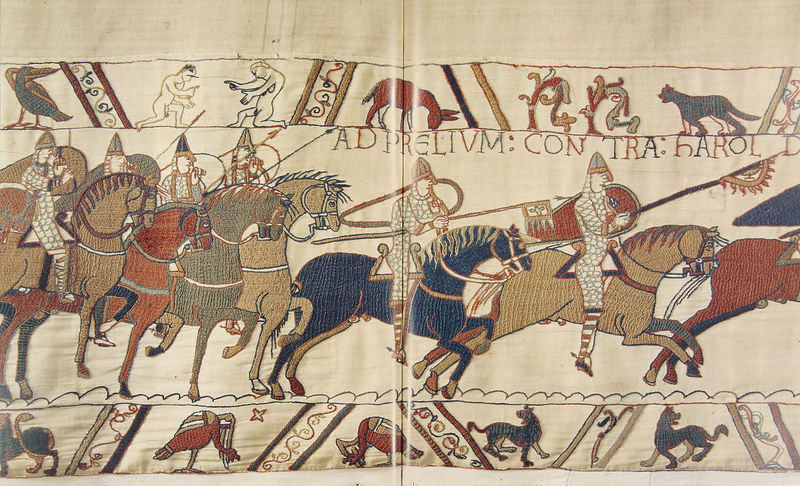
Titel: Teppich von Bayeux
Institution: Bayeux, Städtisches Museum
Schlagwörter: blau, kampf, nackt, vogel, gelb, grün, menschen, braun, bunt, frankreich, hund, hunde, rot, tiere, muster, ornament, teppich, vögel, bestickt, stickerei, stoff, pflanze, england, pferd, pferde, reiter, sattel, schweif, fahne, krieg, schlacht, lanze, soldaten, wandteppich, schild, stern, text, waffen, soldat, helm, ritter, rüstung, ranke, helme, löwen, ross, mittelalter, greif, tapisserie, lanzen, jagt, speer, speere, gestickt, karl, rösser, sprengen, pfeile, auster, fies, latein, schilde, schrit, schalcht, normandie, bayeux, haistings, harol